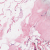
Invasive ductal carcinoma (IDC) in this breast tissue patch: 0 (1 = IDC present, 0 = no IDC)